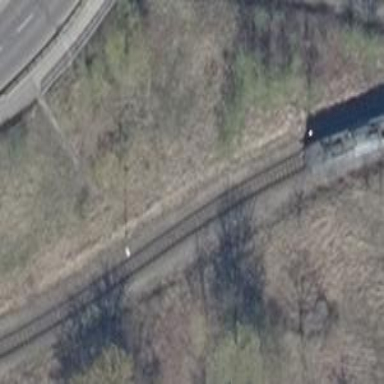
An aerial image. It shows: Railway spur service.